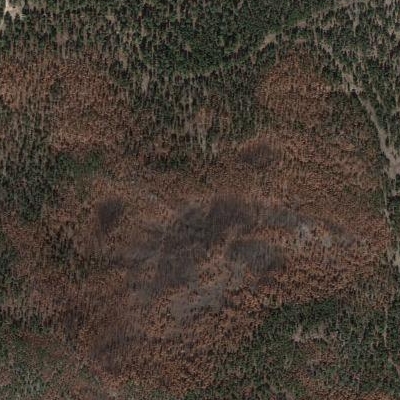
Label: eForest